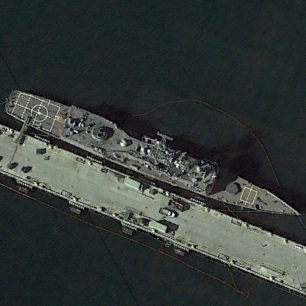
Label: cruiser